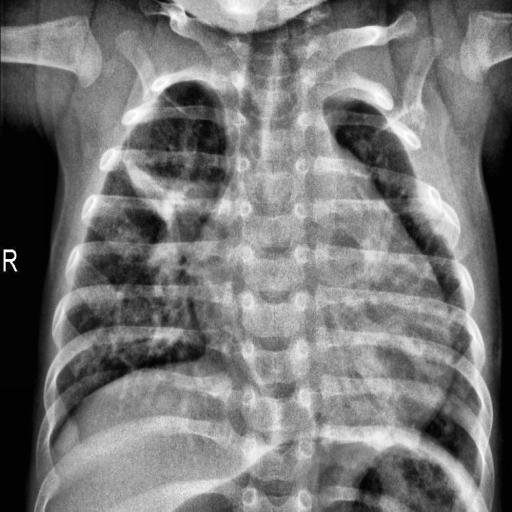
Finding: PNEUMONIA